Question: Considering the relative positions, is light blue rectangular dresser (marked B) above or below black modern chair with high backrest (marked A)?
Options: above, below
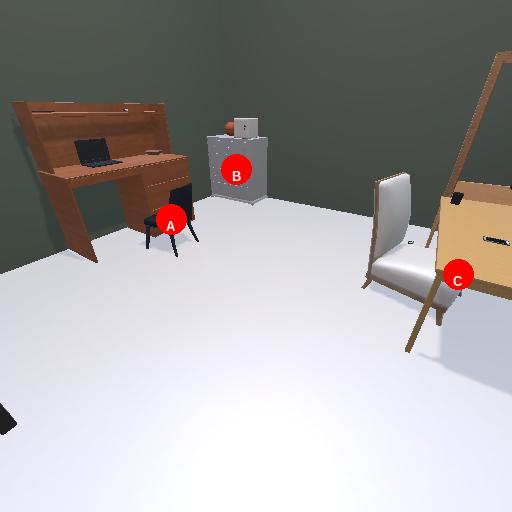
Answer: above